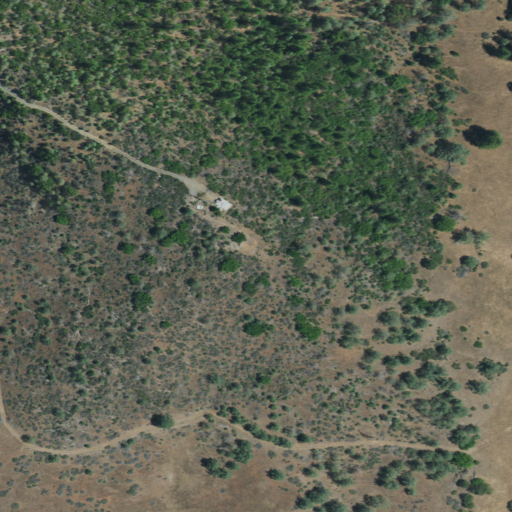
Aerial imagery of mountain in California named Mount Ararat containing shrub, evergreen forest, grassland, and open development